Interaction volume radius: 5 \u00c5
Interaction volume height: 10 \u00c5
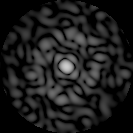
Disorder parameter: 0.7907